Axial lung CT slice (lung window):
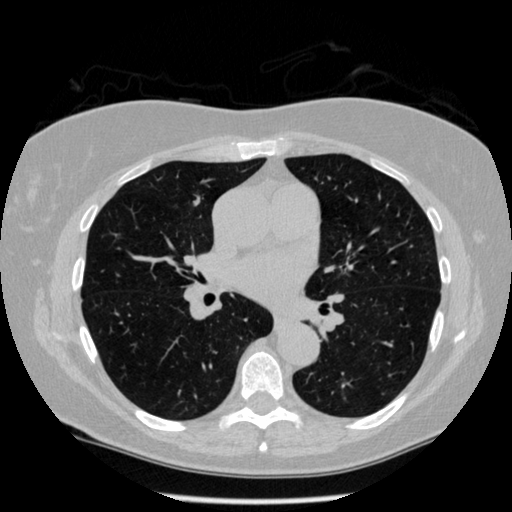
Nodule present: no